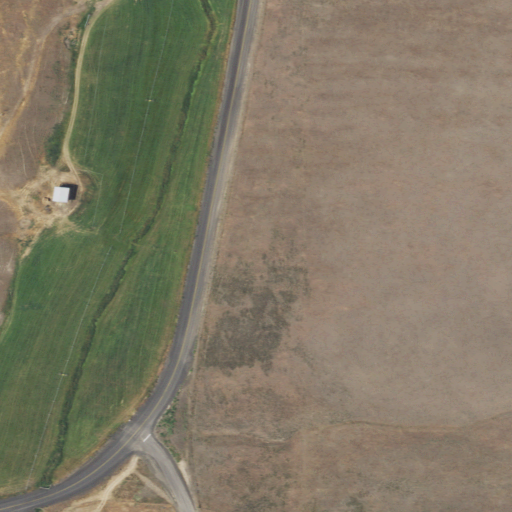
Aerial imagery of valley in Oregon named Donaldson Canyon containing grassland, pasture, open development, low intensity development, and medium intensity development